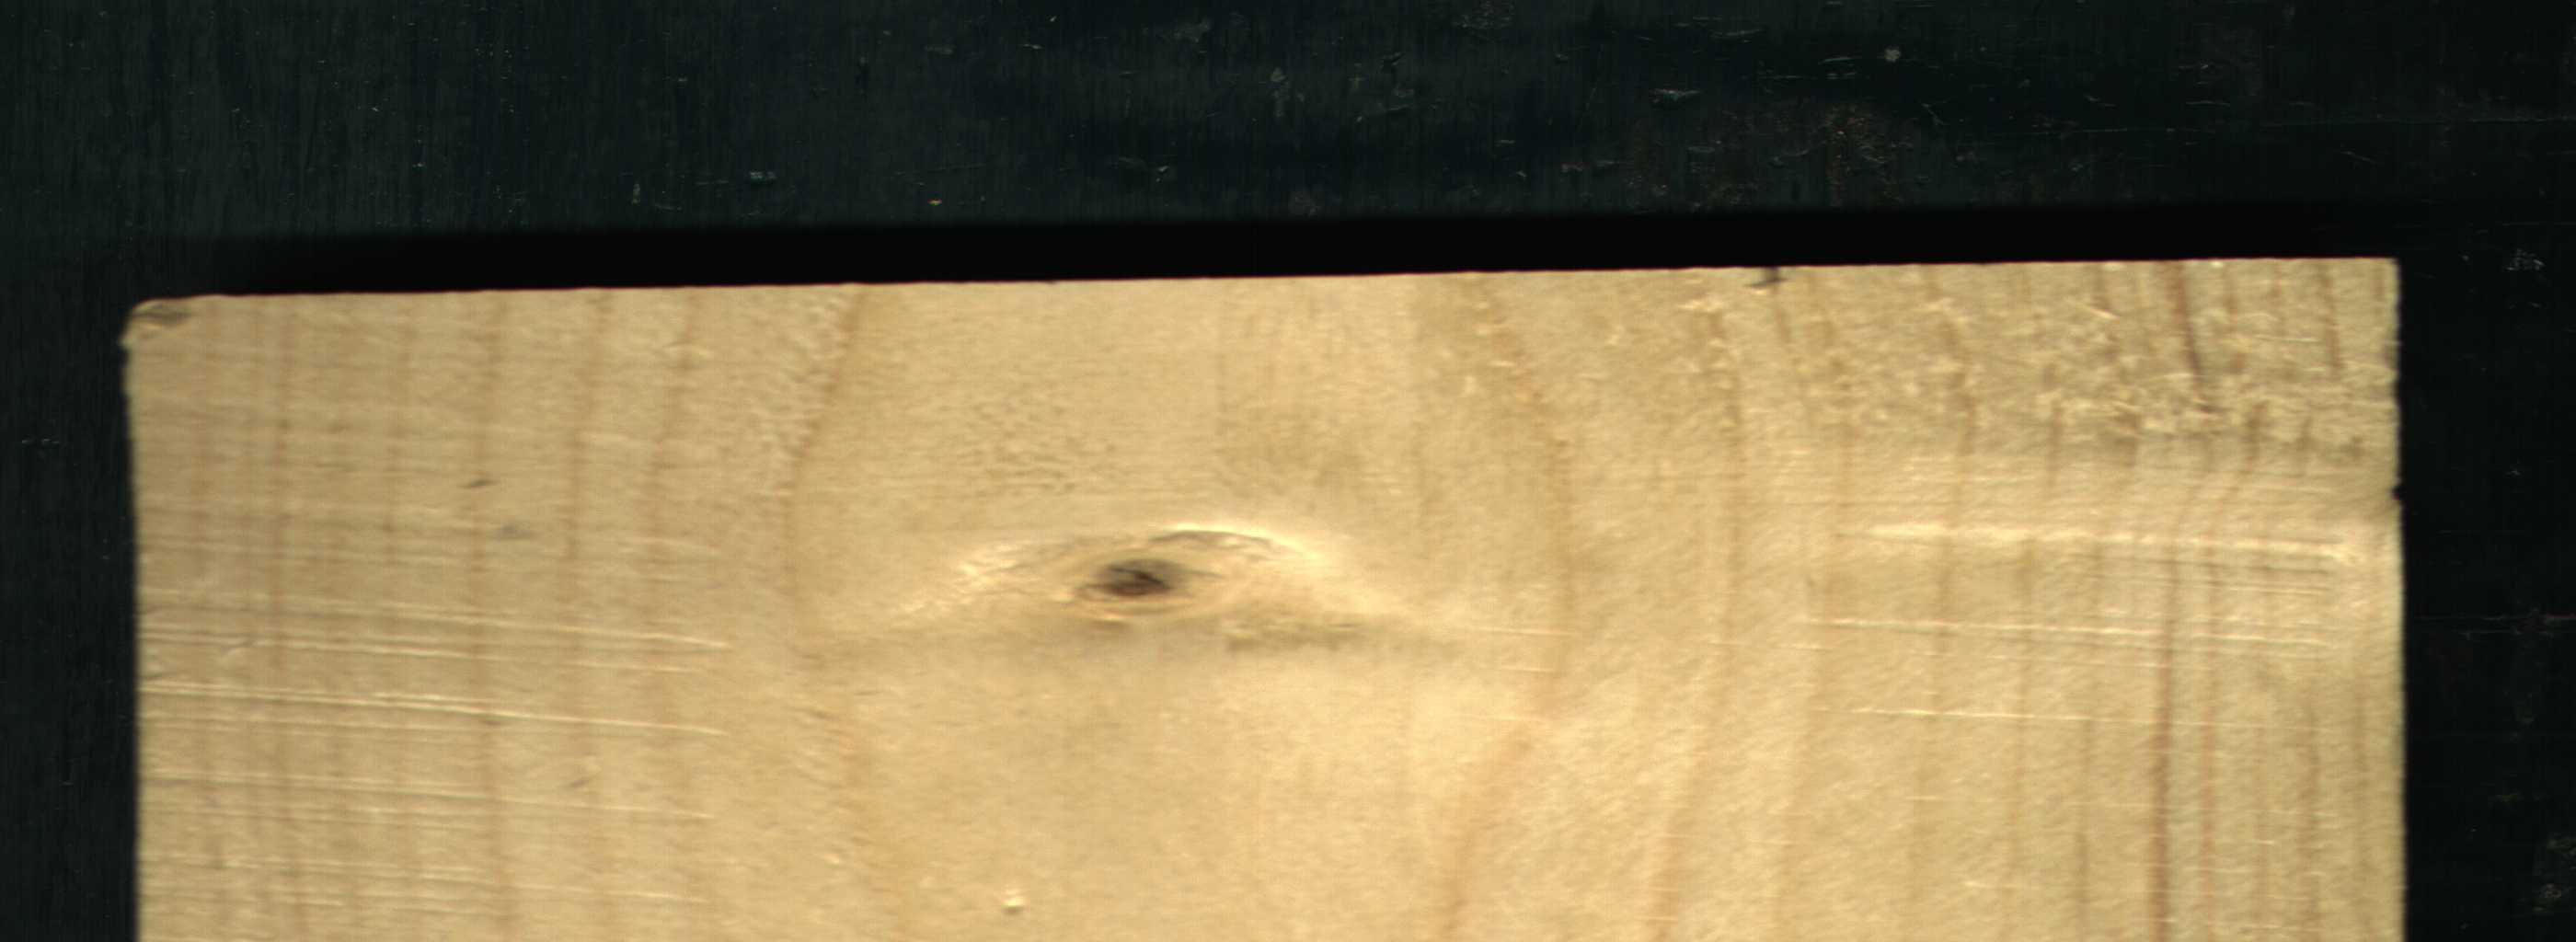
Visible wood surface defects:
Live_Knot